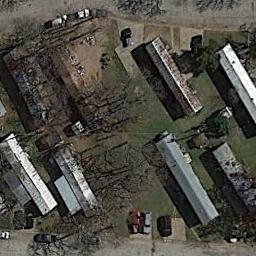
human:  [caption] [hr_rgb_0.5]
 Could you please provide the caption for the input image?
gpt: There are many cars in the mobile home park .

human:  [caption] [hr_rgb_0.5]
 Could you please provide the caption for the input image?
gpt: There are hundreds of neatly arranged mobile homes in this area .

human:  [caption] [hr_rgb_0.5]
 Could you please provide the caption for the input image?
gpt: The mobile home park is on the grass next to the road .

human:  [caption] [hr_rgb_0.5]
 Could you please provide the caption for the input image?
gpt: The mobile home park has some mobile homes and bare trees on the grass .

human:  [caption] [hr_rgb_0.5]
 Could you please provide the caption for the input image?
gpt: There are some buildings and brown trees in the mobile home park .